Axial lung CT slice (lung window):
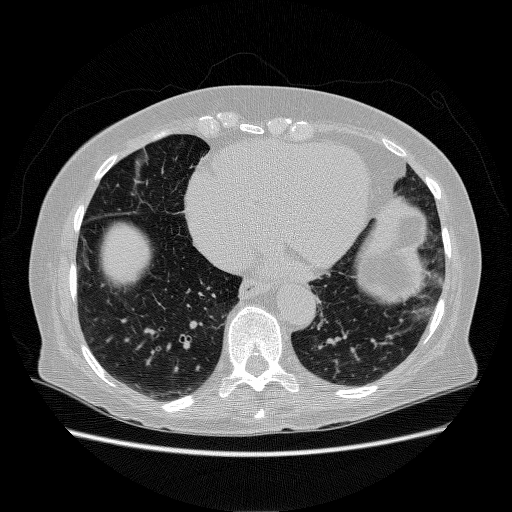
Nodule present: no